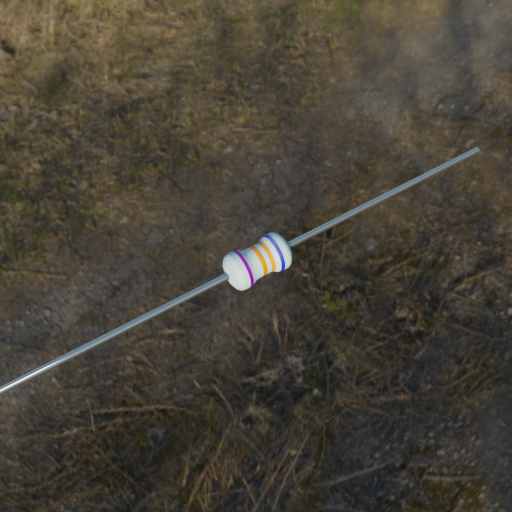
Resistor colour bands (in order): violet, orange, orange, blue